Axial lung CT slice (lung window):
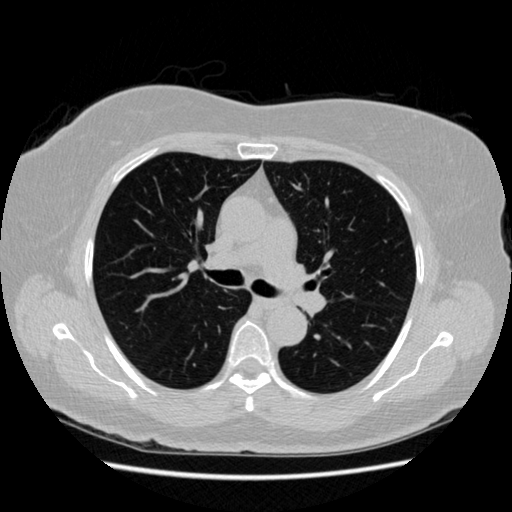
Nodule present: no